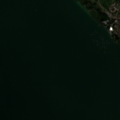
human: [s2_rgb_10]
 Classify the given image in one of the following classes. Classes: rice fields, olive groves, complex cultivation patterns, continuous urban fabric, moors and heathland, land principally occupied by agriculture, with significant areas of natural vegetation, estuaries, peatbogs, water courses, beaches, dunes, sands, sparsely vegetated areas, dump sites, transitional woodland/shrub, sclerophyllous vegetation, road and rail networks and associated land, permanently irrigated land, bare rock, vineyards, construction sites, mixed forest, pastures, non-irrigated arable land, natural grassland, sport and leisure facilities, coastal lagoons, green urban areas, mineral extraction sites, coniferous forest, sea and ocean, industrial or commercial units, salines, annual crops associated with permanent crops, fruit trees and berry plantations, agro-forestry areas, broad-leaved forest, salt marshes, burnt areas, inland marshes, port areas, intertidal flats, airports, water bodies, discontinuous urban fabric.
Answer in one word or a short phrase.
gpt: discontinuous urban fabric, non-irrigated arable land, land principally occupied by agriculture, with significant areas of natural vegetation, inland marshes, water bodies